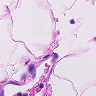
Metastatic tissue present: no